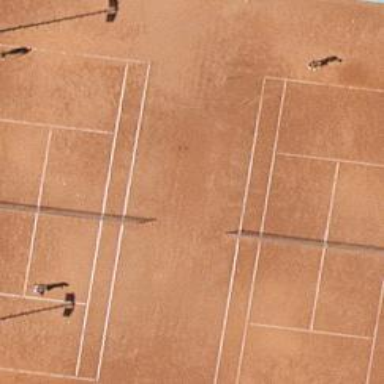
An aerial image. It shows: Tennis court in leisure pitch.